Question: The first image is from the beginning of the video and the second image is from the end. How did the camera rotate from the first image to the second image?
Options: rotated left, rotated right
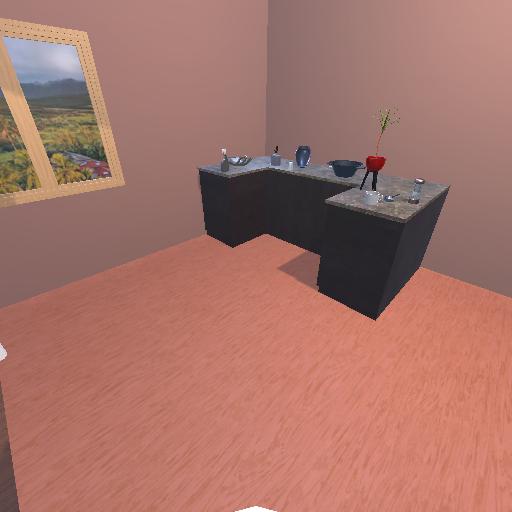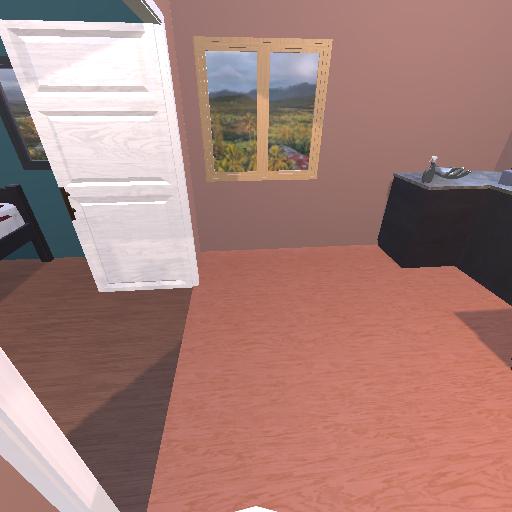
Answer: rotated left